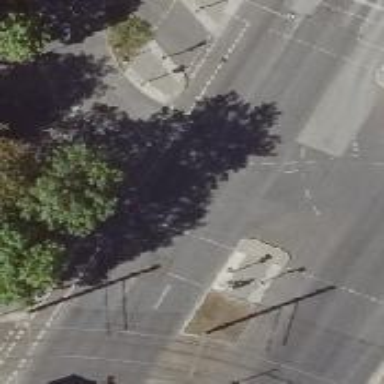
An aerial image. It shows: Road crossing with traffic signals.